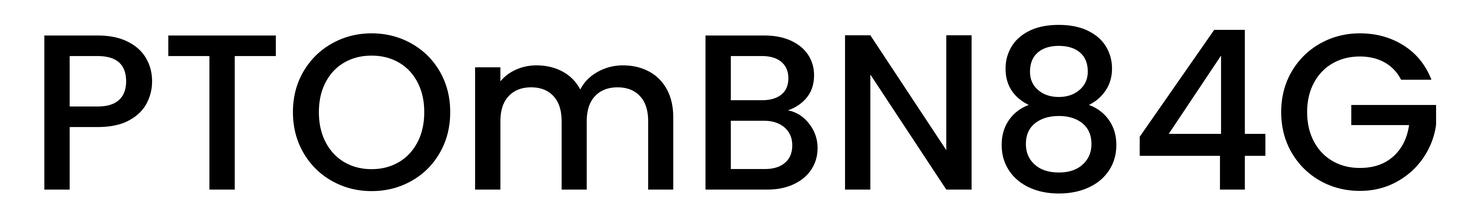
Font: Poppins-Medium